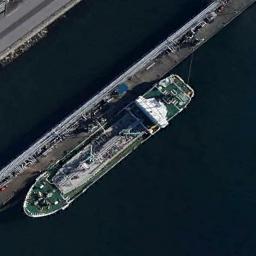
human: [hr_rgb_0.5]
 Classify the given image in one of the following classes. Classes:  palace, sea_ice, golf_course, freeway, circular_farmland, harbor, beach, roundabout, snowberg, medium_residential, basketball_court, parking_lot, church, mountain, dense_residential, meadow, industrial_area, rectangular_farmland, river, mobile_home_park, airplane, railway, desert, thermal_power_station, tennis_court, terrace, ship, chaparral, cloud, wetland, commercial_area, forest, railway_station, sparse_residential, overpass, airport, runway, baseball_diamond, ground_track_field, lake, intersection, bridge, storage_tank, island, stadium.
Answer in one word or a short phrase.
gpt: ship